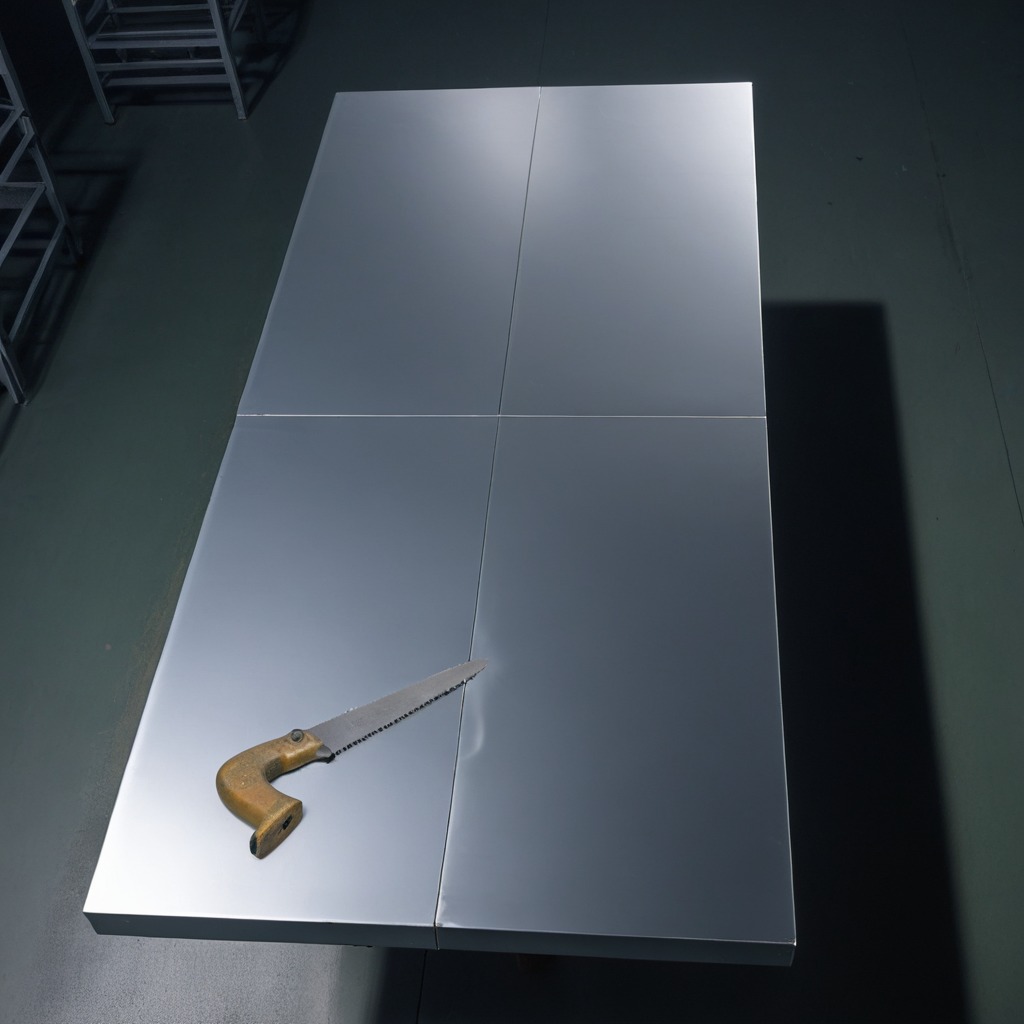
A metal saw is lying on the tabletop.